Question: I have a problem with simple model validation.
Entering materials without SKU is getting me error message:
> NoMethodError in Materials#create undefined method 'empty?' for
nil:NilClass

material.rb:
'''
class Material < ActiveRecord::Base
validates :sku, :presence => true
end
'''
materials_controler.rb (create part only):
'''
# POST /materials
# POST /materials.json
def create
@material = Material.new(material_params)
respond_to do |format|
if @material.save
format.html { redirect_to @material, notice: 'Material was successfully created.' }
format.json { render :show, status: :created, location: @material }
else
format.html { render :new }
format.json { render json: @material.errors, status: :unprocessable_entity }
end
end
end
'''
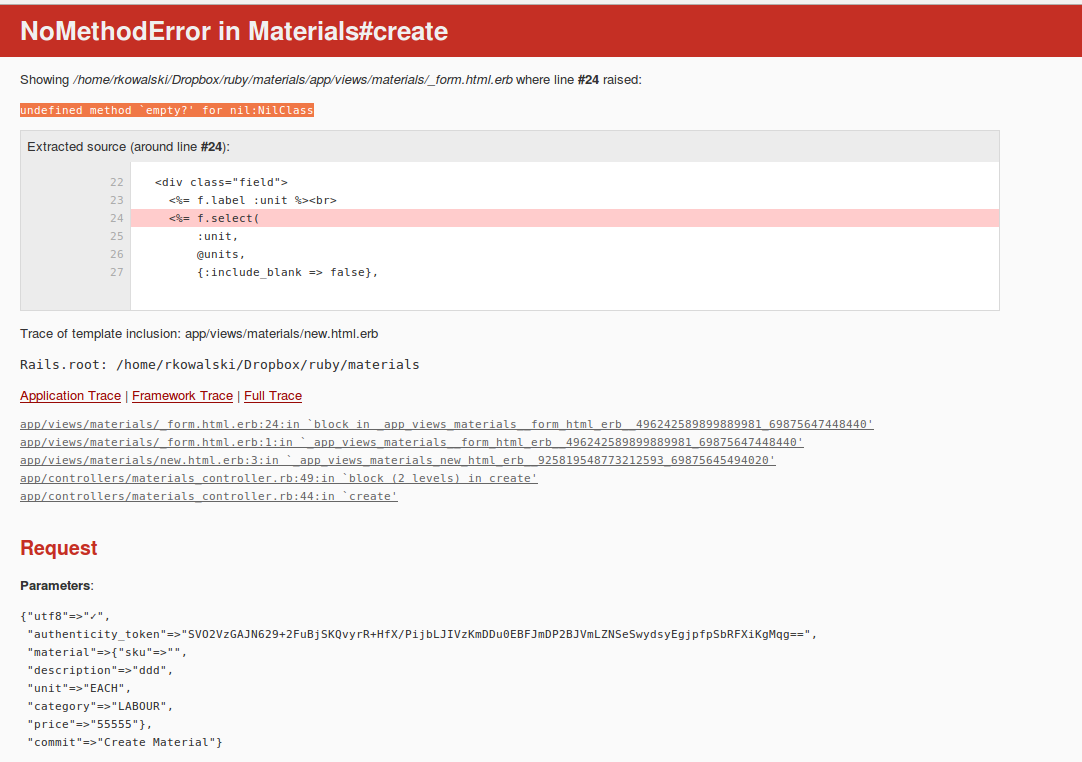
Answer: Define '@units' also in your create method